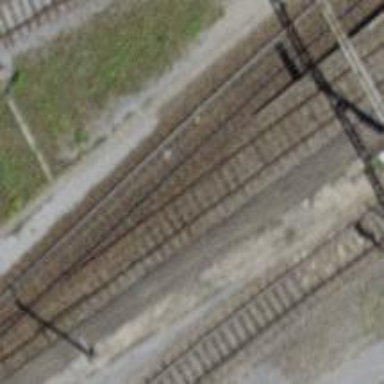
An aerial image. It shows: Disused railway yard with one track and contact line electrification system.